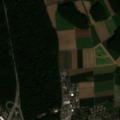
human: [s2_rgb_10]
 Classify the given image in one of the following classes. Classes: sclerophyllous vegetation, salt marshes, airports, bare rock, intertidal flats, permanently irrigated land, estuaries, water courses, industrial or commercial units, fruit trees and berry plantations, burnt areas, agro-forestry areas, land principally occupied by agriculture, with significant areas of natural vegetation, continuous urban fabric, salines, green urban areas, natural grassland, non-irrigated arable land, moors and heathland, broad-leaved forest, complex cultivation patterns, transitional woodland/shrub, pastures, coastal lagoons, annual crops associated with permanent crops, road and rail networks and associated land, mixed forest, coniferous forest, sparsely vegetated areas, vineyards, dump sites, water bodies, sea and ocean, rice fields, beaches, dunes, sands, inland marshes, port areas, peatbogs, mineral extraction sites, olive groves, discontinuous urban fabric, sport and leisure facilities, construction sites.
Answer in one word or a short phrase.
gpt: discontinuous urban fabric, industrial or commercial units, non-irrigated arable land, broad-leaved forest, mixed forest